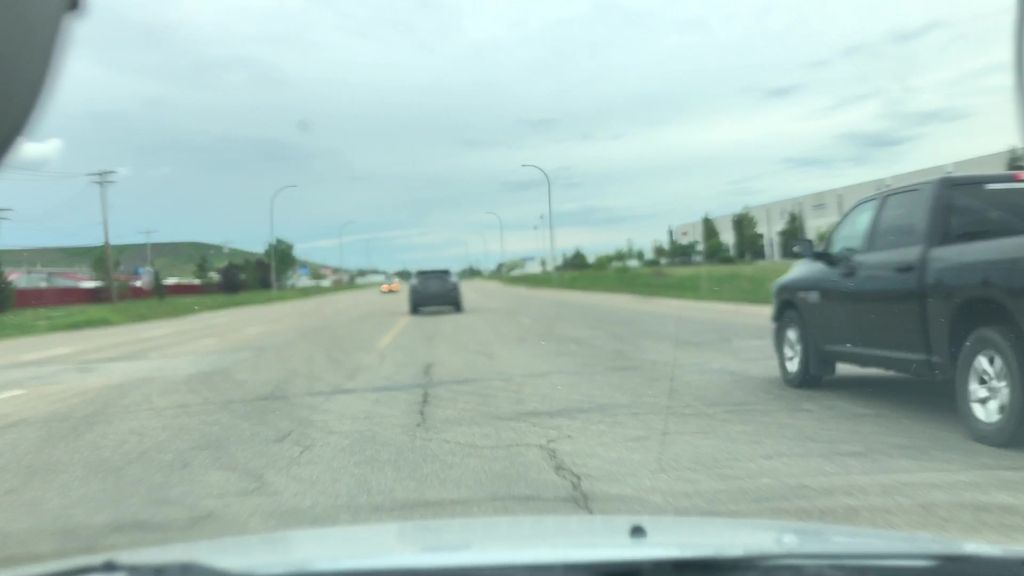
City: edmonton